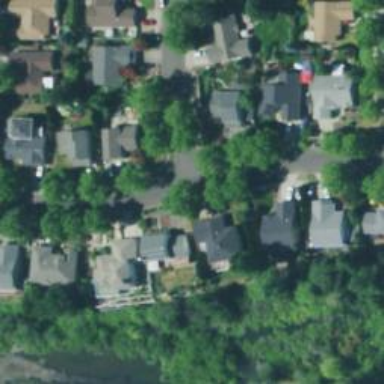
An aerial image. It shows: Residential road with sidewalk on the left side.